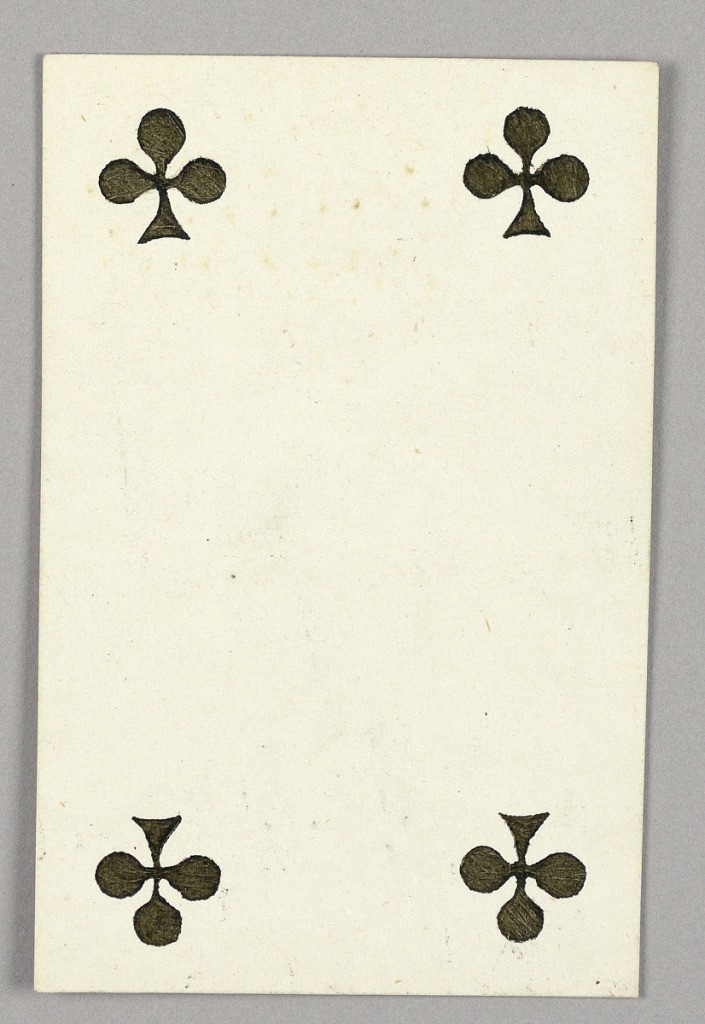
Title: Four of Clubs from Set of "Jeu Imperial–Second Empire–Napoleon III" Playing Cards
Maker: B.P. Grimaud, Paris, France
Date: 1858
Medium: Lithograph on glazed paper
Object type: Playing Card
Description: Four of Clubs from Set of "Jeu Imperial-Second Empire-Napoleon III" Playing Cards.